Question: I can manage to get one file name of source control with following code. The file name is from the line 'await vscode.commands.executeCommand('copyFilePath');' I can get the file name by reading the clipboard text. But when I select multiple files, still the first file name is available. Is it possible to get all files' name?
'''
let copySelectedFileName = vscode.commands.registerCommand('folder-operations.copySelectedFileName', async (folder) => {
let newUri = folder; // folder will be undefined when triggered by keybinding
console.log('folder'+folder);
if (!folder) { // so triggered by a keybinding
await vscode.commands.executeCommand('copyFilePath');
}
console.log(newUri);
});
'''
I try another way: add one command to SCM as below shown.

I use parameter in command to retrieve the selected files' name. But the size of the array is 1 even if I choose more than 2 files.
'''
let copySelectedFileNameSCM = vscode.commands.registerCommand('testSource.copySelectedFileNameSCM', async (...file) => {
console.log('file:'+file);
});
'''
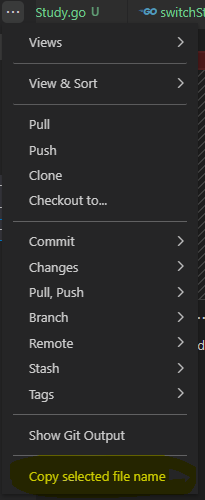
Answer: Add your command to this context menu in your 'package.json':
'''
"contributes": {
"menus": {
"scm/resourceState/context": [
{
"command": "testSource.copySelectedFileNameSCM"
}
]
}
}
'''
It looks like you were adding it to the wrong menu. That may be the only menu that will return selected files.
Then in your command:
'''
let copySelectedFileNameSCM = vscode.commands.registerCommand('testSource.copySelectedFileNameSCM', async (...file) => {
console.log('file:'+file);
});
'''
'file' will be an array of all selected items in the scm view when you trigger a context menu .